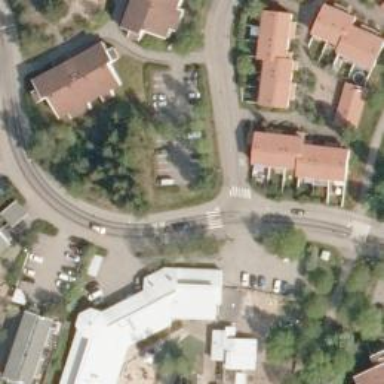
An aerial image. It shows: Charming neighbourhood.